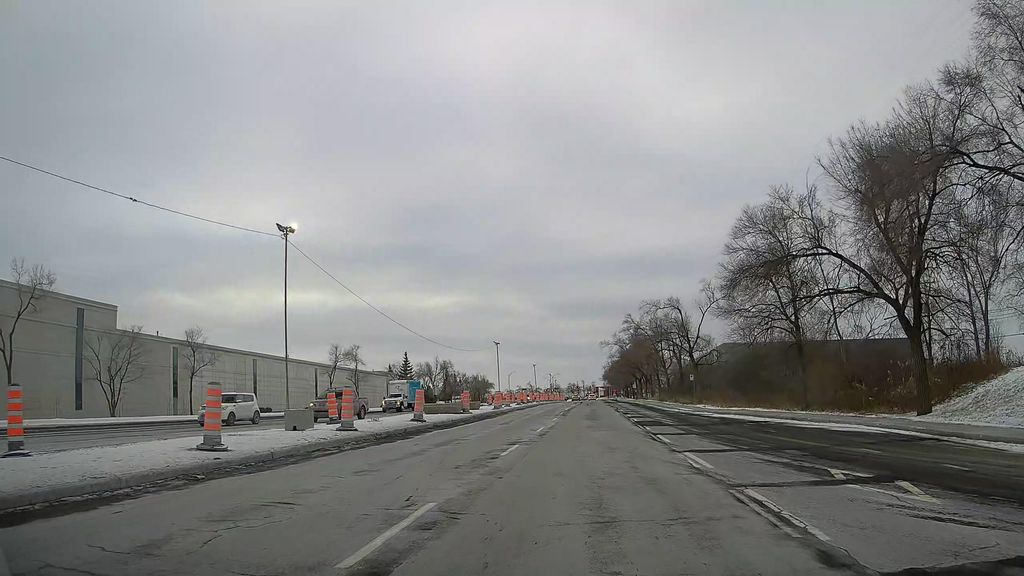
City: montreal